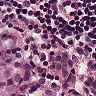
Metastatic tissue present: yes